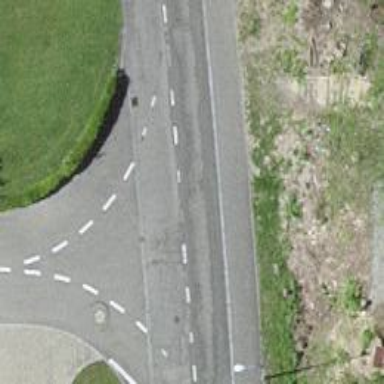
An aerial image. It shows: Road with steps.